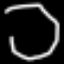
Label: octagon